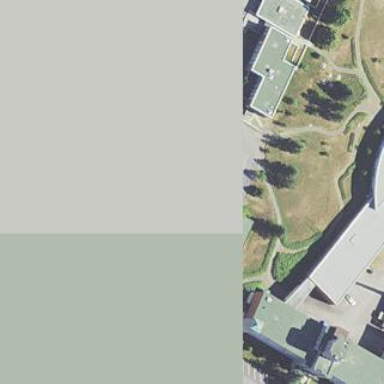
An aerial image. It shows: View of university building.